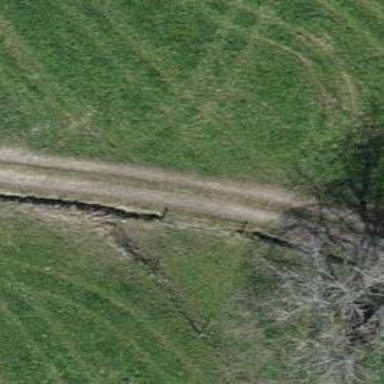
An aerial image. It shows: Culvert tunnel underneath ditch.